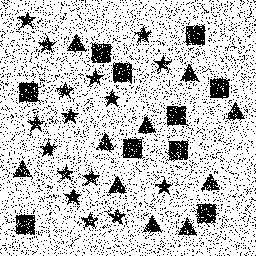
Squares: 10
Triangles: 10
Stars: 16
Total shapes: 36